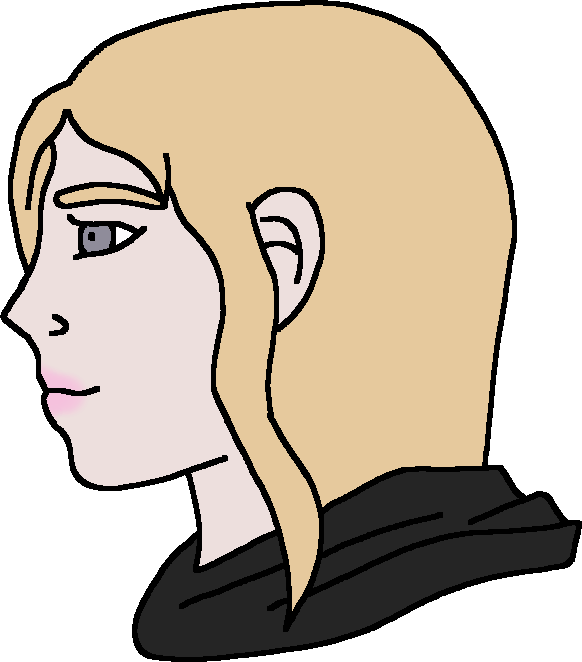
Label: 4_Yes_Chad